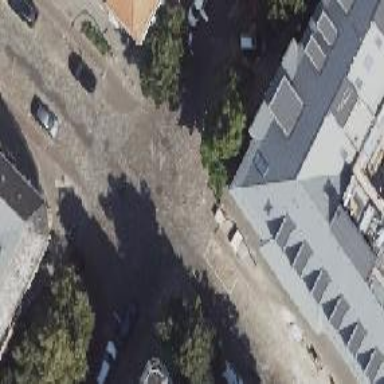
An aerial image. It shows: Asphalt road in residential area with junction.